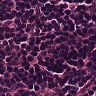
Metastatic tissue present: no